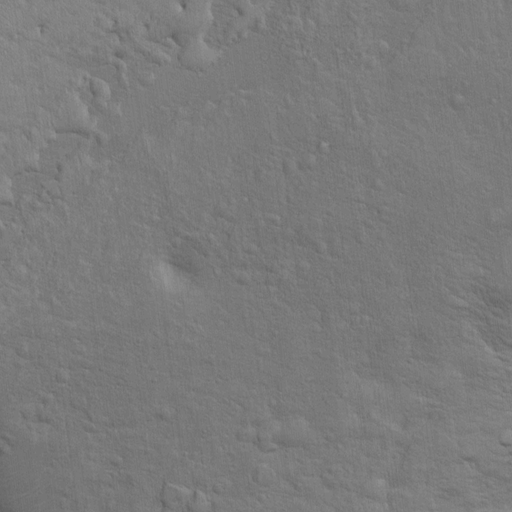
Classes present: Background